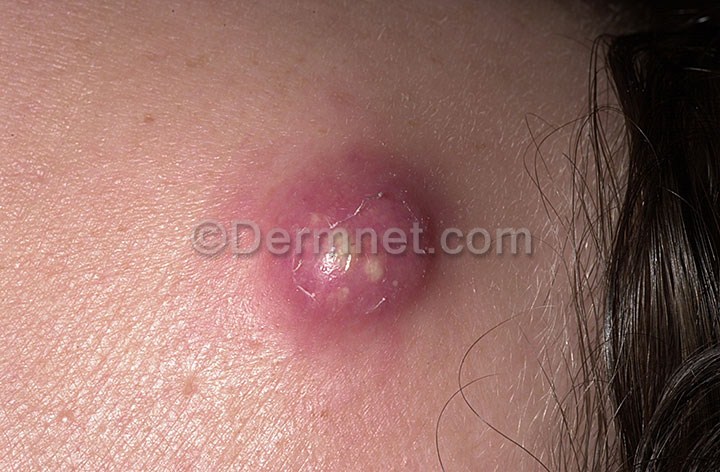
Disease: Seborrheic Keratoses and other Benign Tumors